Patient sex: M
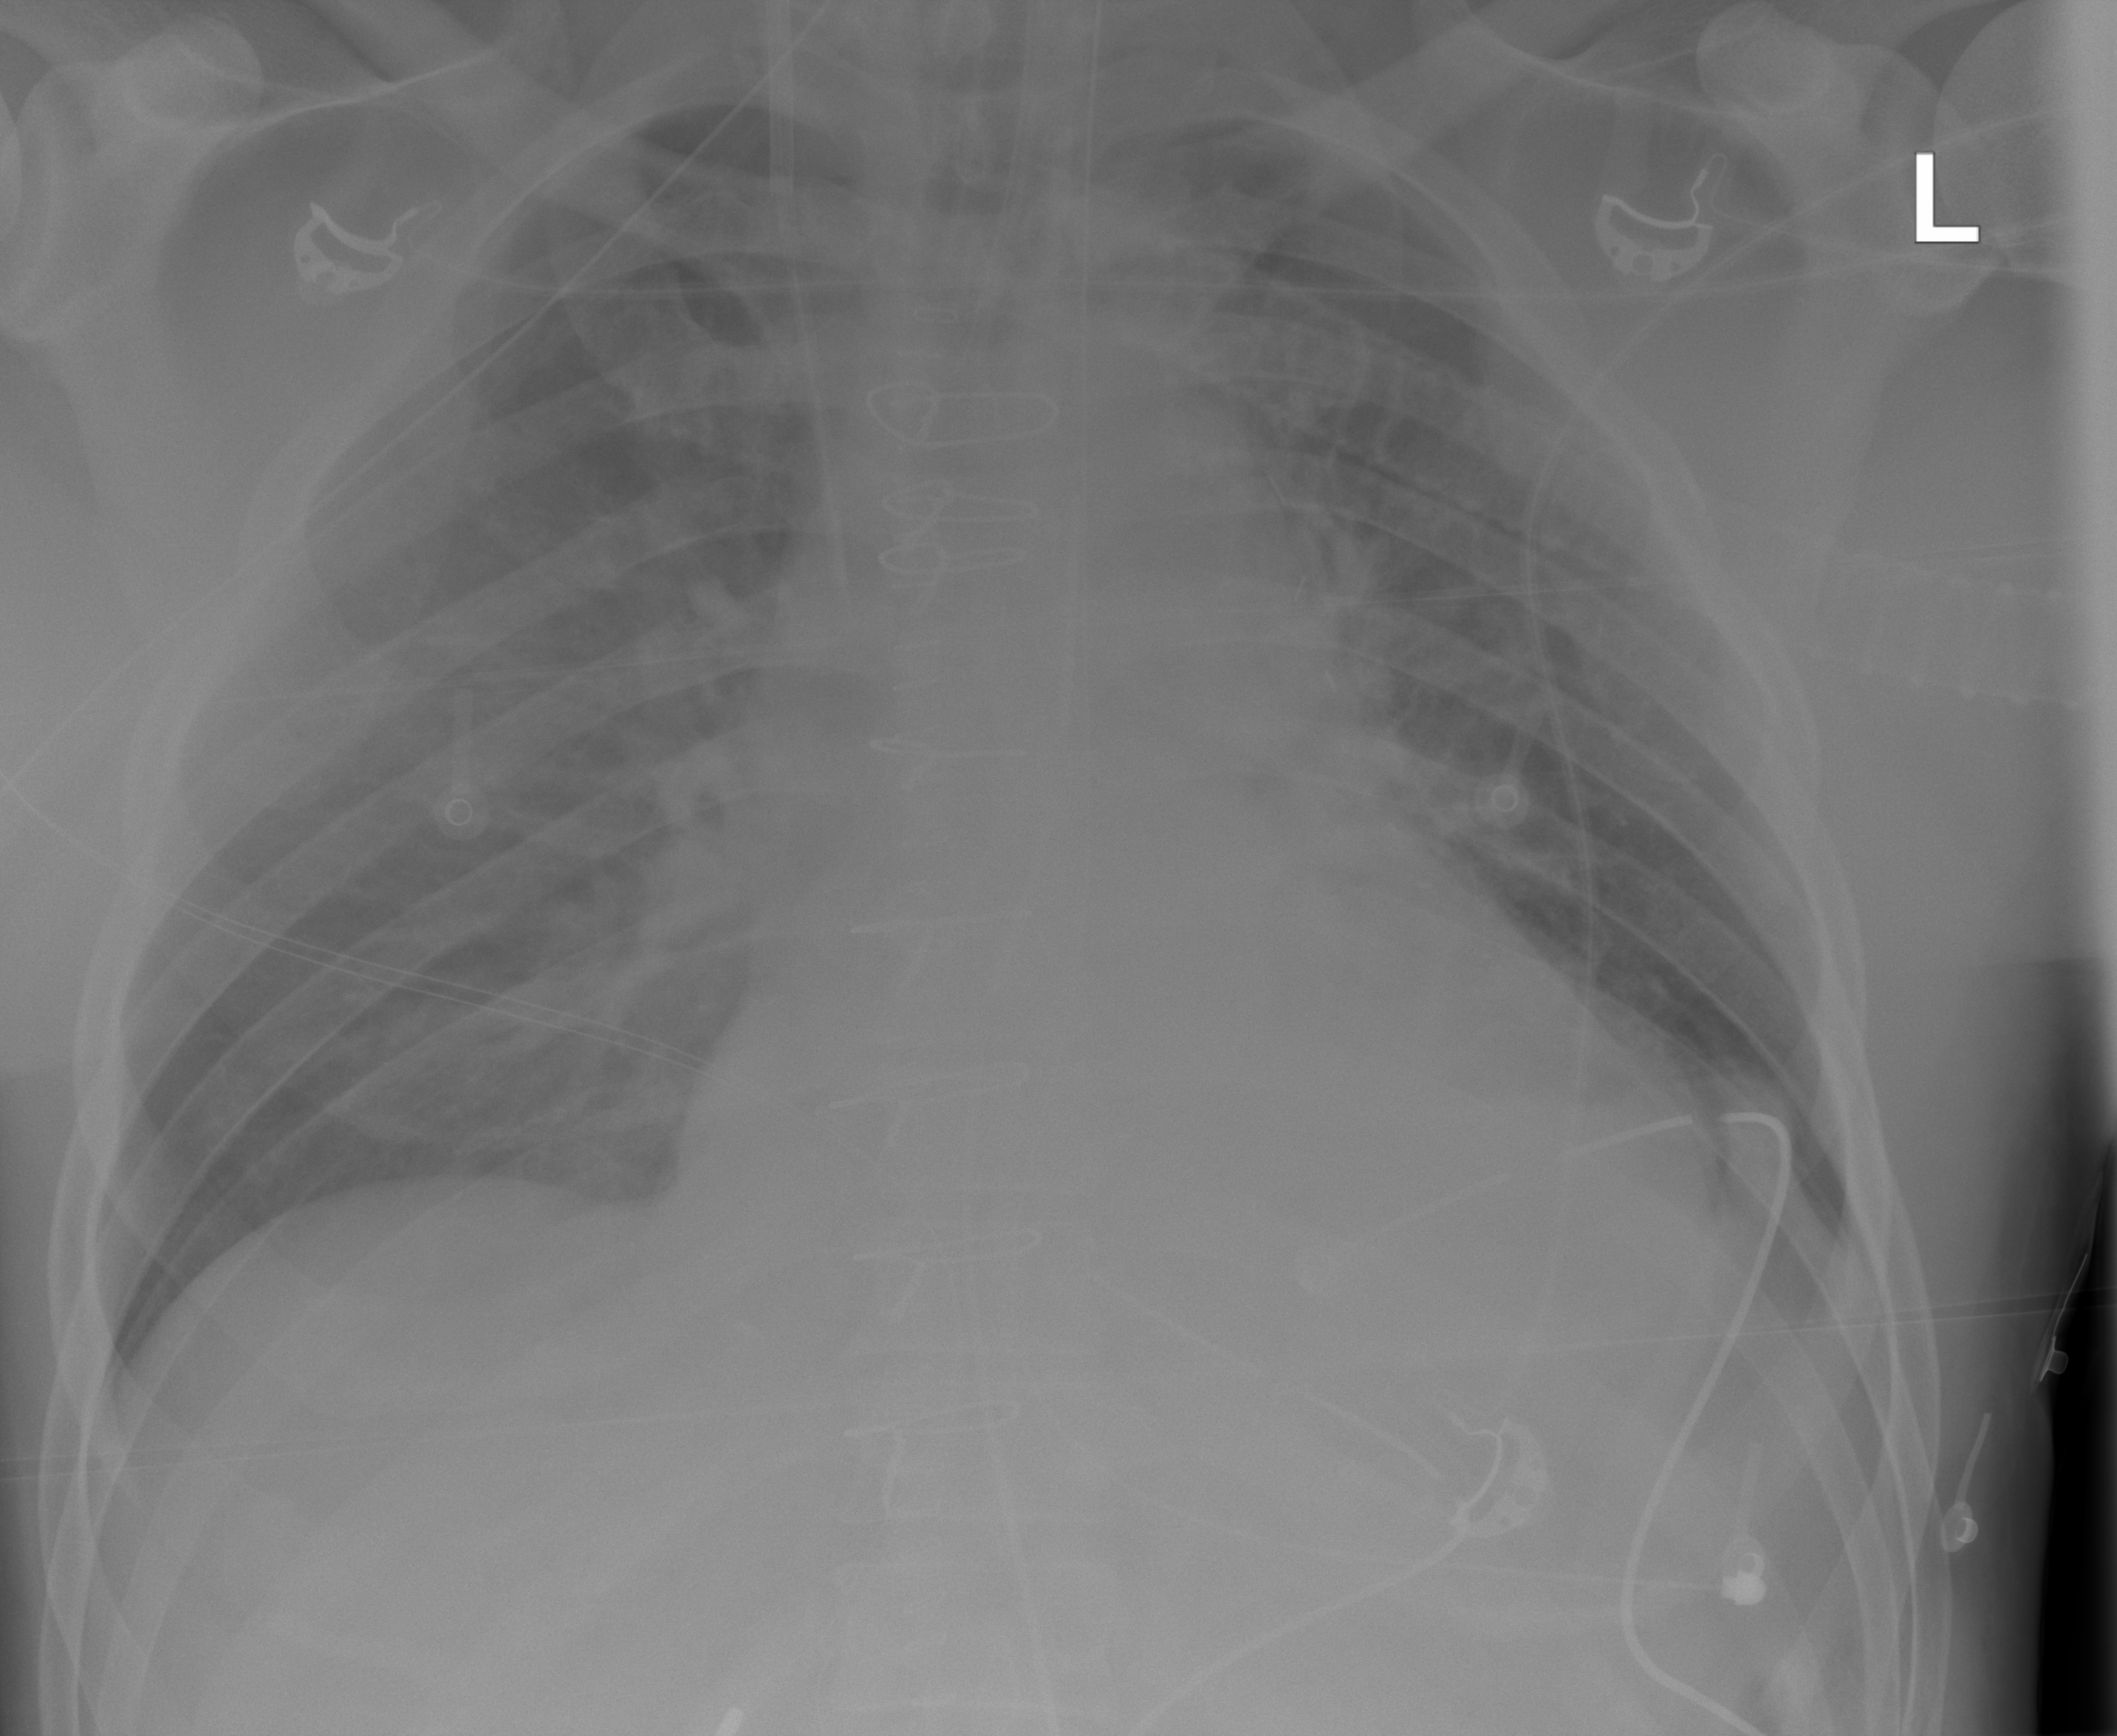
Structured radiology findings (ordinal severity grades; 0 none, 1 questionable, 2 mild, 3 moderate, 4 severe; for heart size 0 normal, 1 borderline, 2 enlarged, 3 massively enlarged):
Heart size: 2
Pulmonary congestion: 2
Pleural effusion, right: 0
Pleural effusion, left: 2
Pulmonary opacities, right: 0
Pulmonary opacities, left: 2
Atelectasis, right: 0
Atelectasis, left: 0